Field crop: maize
Growth stage: 2
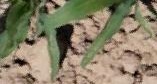
Species: maize